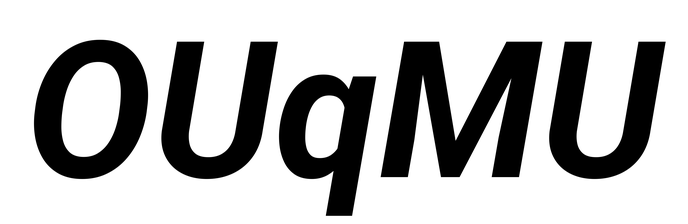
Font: Roboto-Italic_Bold_Italic